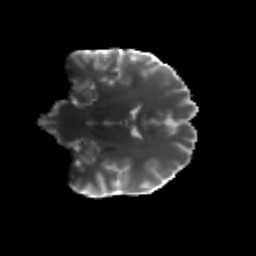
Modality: T2w
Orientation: coronal
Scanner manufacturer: siemens
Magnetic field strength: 3 T
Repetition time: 4.16 s
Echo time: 0.0806 s